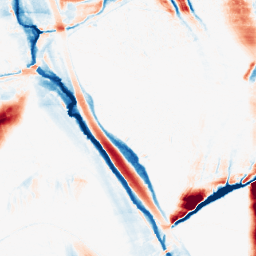
Category: morphological
Decomposition family: morphological_ellipse
Decomposition parameters: operation: average
width: 10
height: 50
Upsampling method: linear_exact
Upsampling parameters: scale: 4
Upsampling scale: 4